Question: So I use simplexml with the XML parsing in PHP, but I found that some of the files I needed to parse contains errors. Of course, I could manually edit each and every problematic file, but at about 10000+ files, that would take me forever.
Okay, so about the error. When you try to open the XML file in the browser, this message shows up:

> Warning: simplexml_load_string(): Entity: line 2: parser error : Specification mandate value for attribute Inspection in ...
I found the ff. tag is triggering the error (here: instead of ):
'''
<Public Transport Rules>
<PublicTransport id="0">
<Issued>null</Issued>
<Files>&lt;localfile&gt;
&lt;location&gt;Citybus&lt;/location&gt;
&lt;format&gt;Events&lt;/format&gt;
&lt;/localfile&gt;
</Files>
</PublicTransport>
</Public Transport Rules>
'''
The spaces within the tags is causing the issue, apparently. And these tags occur more than once in the file.
I think that 'simplexml' parses by what it sees in the browser (at face value), so if there is a problem with your XML file, it wont be able to parse normally. I thought of making PHP parse by reading the source file instead, and perhaps editing the file from there. But it seems any 'fopens' opens to what you read in the browser page.
Been stuck with this problem for a while now. Any advice would be appreciated.
Thanks!
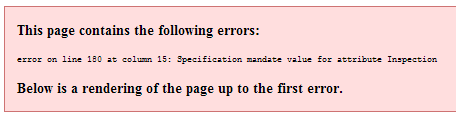
Answer: DOM functions are designed to deal with invalid markup so you can give them a try:
'''
<?php
$string = '<?xml version="1.0" ?>
<Public Transport Rules>
<PublicTransport id="0">
<Issued>null</Issued>
<Files>&lt;localfile&gt;
&lt;location&gt;Citybus&lt;/location&gt;
&lt;format&gt;Events&lt;/format&gt;
&lt;/localfile&gt;
</Files>
</PublicTransport>
</Public>';
$dom = new DOMDocument;
libxml_use_internal_errors(TRUE);
$dom->loadHTML($string);
libxml_use_internal_errors(FALSE);
$dom->formatOutput = TRUE;
echo '::: Original XML :::' . PHP_EOL;
echo $string . PHP_EOL;
echo PHP_EOL;
echo '::: Fixed XML :::' . PHP_EOL;
if( version_compare(PHP_VERSION, '5.3.6', '>=') ){
$body = $dom->documentElement->firstChild;
if( $body->hasChildNodes() ){
foreach($body->childNodes as $node){
echo $dom->saveHTML($node);
}
}
}else{
$body = $dom->getElementsByTagName('body')->item(0);
if( $body->hasChildNodes() ){
foreach($body->childNodes as $node){
echo $dom->saveHTML($node);
}
}
}
echo PHP_EOL;
'''
... prints this:
'''
::: Original XML :::
<?xml version="1.0" ?>
<Public Transport Rules>
<PublicTransport id="0">
<Issued>null</Issued>
<Files>&lt;localfile&gt;
&lt;location&gt;Citybus&lt;/location&gt;
&lt;format&gt;Events&lt;/format&gt;
&lt;/localfile&gt;
</Files>
</PublicTransport>
</Public>
::: Fixed XML :::
<public transport rules><publictransport id="0"><issued>null</issued><files>&lt;localfile&gt;
&lt;location&gt;Citybus&lt;/location&gt;
&lt;format&gt;Events&lt;/format&gt;
&lt;/localfile&gt;
</files></publictransport></public>
'''
There's no way to know what will be lost in the process but we're dealing with invalid data in the first place.
Whatever, you can always edit each and every problematic file using PHP. Your files may not be XML but they're indeed strings ;-)